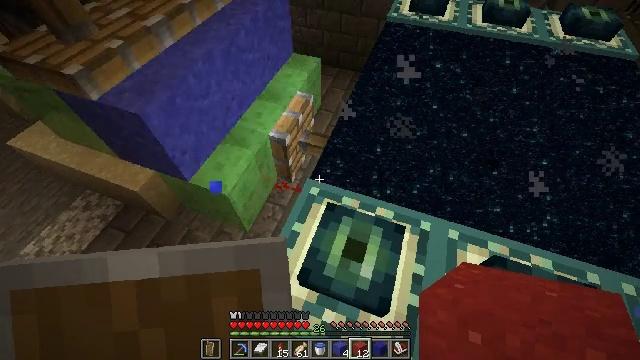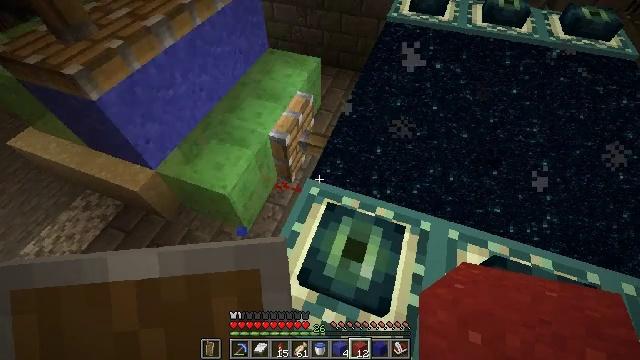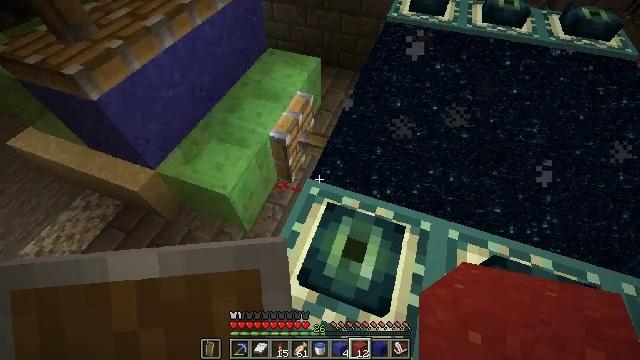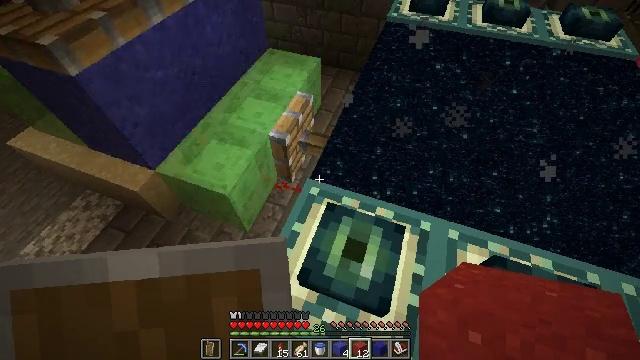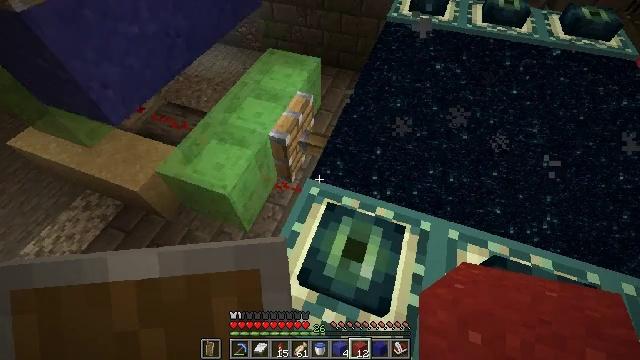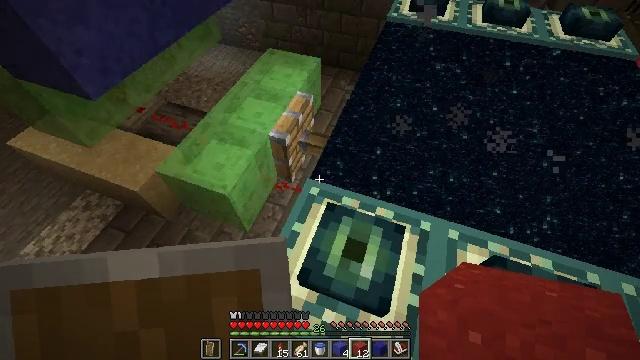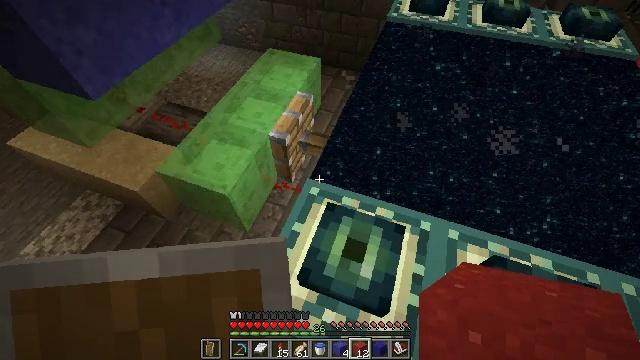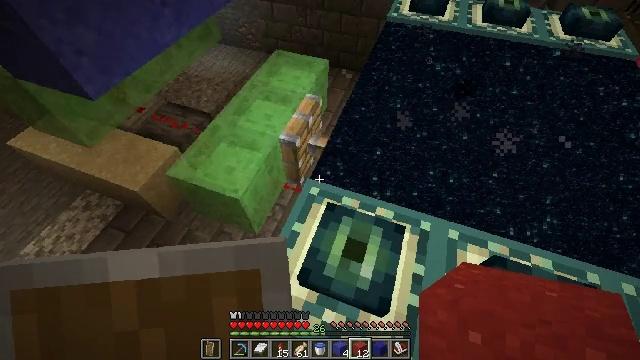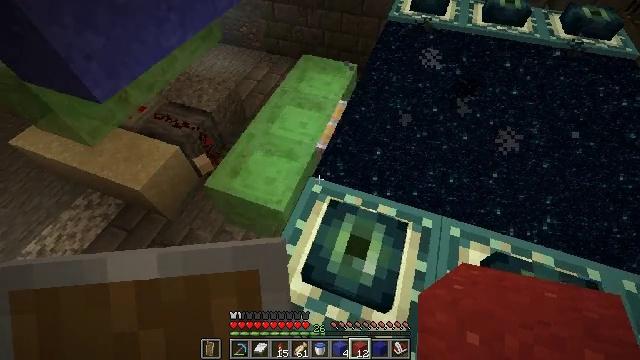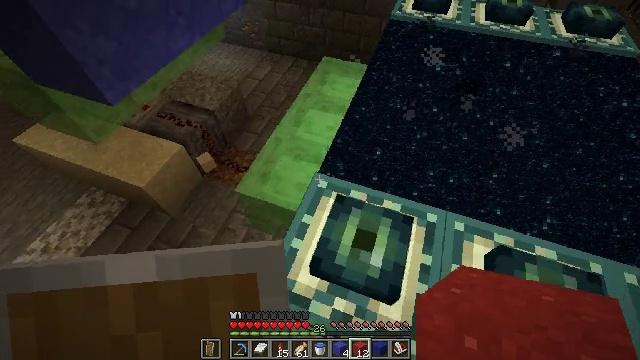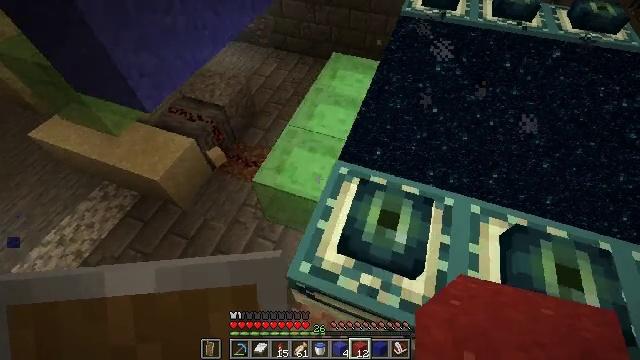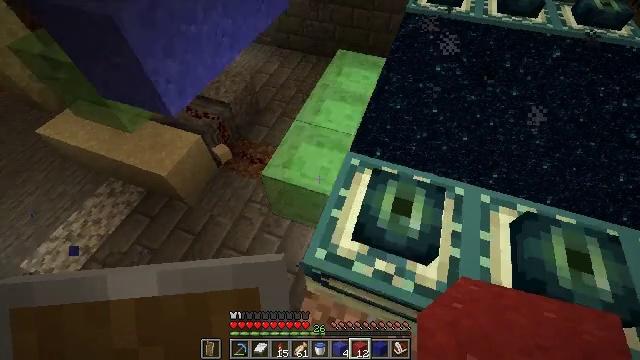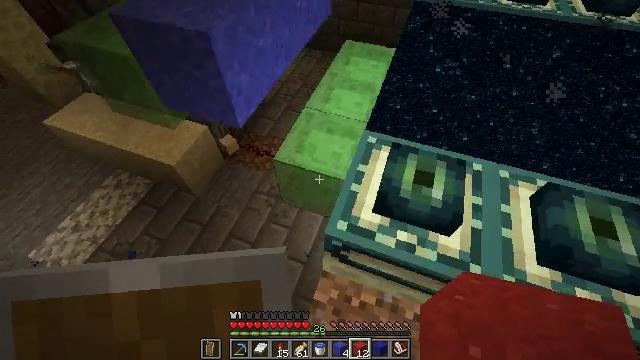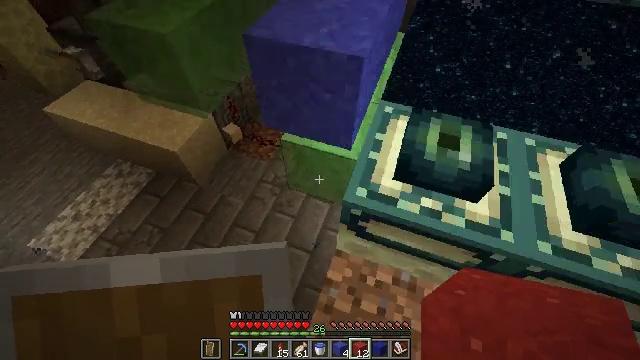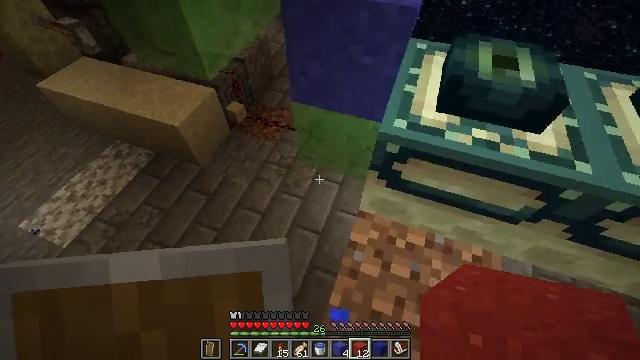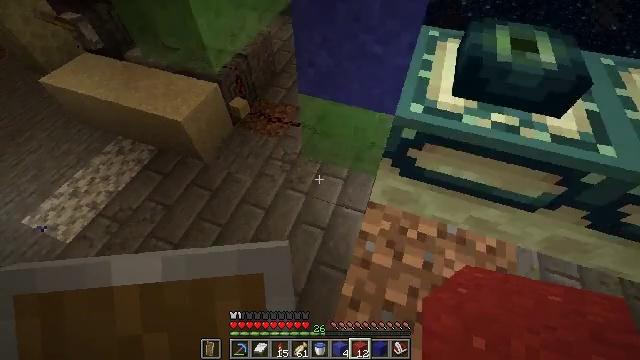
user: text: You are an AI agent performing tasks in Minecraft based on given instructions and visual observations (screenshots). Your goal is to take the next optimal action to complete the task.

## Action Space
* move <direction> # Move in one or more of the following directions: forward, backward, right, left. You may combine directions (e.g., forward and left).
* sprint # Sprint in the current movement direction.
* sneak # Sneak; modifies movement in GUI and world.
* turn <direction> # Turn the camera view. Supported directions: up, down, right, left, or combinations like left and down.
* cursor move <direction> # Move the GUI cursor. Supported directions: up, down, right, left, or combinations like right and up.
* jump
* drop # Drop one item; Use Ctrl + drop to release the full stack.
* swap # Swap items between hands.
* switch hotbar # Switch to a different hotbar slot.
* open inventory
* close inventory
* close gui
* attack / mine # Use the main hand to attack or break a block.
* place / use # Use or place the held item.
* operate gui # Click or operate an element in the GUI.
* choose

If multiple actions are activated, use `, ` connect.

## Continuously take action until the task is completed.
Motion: motion action
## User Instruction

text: Dig up the red concrete powder block.
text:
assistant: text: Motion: no_op
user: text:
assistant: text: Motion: no_op
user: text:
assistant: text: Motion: no_op
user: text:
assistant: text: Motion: no_op
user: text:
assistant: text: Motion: no_op
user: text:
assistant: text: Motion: no_op
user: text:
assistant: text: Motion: no_op
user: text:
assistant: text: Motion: move back and move left
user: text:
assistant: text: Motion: move back and move left
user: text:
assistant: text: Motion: move back and move left
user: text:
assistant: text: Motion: move back and move left
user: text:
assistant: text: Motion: move back and move left
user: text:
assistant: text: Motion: move back and move left
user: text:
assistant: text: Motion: move left
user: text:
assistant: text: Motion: move left
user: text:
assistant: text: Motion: move forward and move left
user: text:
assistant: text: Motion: move forward and move left
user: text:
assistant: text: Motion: move forward and move left
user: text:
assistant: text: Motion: move forward and move left
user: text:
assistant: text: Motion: move forward and move left, turn up
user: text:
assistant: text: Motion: move forward and move left, turn up
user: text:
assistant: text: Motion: move forward and move left, turn up
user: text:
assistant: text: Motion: move forward and move left, turn up
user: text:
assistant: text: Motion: move forward and move left
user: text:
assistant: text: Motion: move forward
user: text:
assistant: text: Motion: no_op
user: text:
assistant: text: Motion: no_op
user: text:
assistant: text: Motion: no_op
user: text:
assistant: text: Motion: no_op
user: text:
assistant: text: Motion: no_op